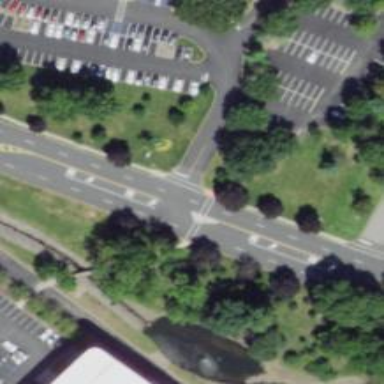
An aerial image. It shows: Marked crossing on the road.